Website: macys
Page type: billing-address
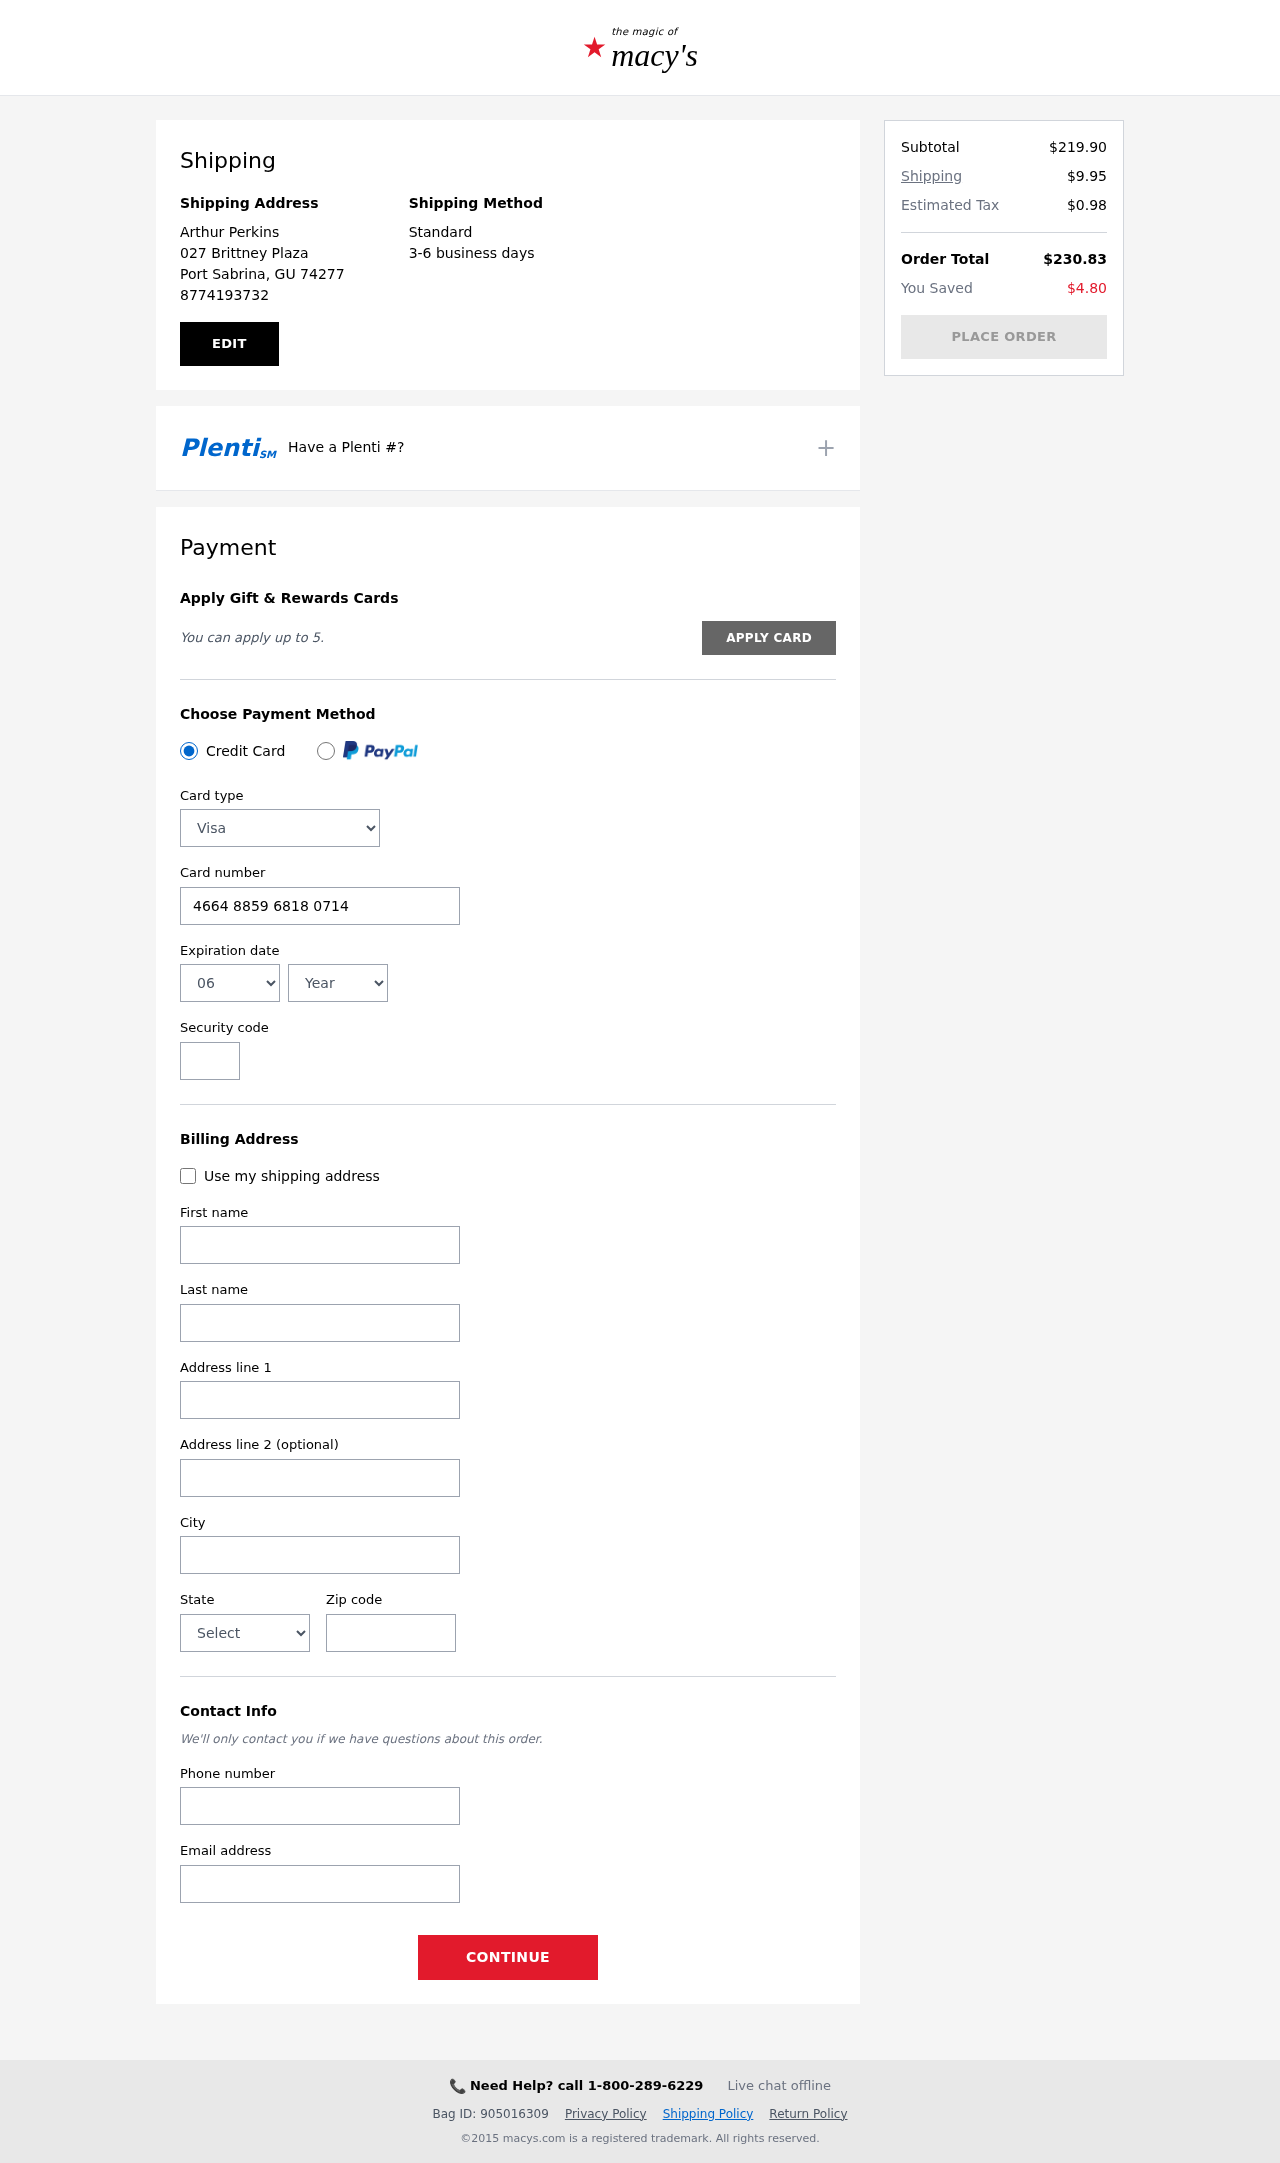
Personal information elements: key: PII_CARD_CVV
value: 187
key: PII_CARD_EXPIRY_MONTH
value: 06
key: PII_CARD_EXPIRY_YEAR
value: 27
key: PII_CARD_NUMBER
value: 4664 8859 6818 0714
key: PII_CARD_TYPE
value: Visa
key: PII_CITY
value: Port Sabrina
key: PII_CITY_STATE_ZIP
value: Port Sabrina, GU 74277
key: PII_EMAIL
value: arthur.perkins@hotmail.com
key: PII_FIRSTNAME
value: Arthur
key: PII_FULLNAME
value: Arthur Perkins
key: PII_LASTNAME
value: Perkins
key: PII_PHONE
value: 8774193732
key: PII_POSTCODE
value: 74277
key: PII_STATE
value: GU
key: PII_STREET
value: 027 Brittney Plaza
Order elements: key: ORDER_SUBTOTAL
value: $219.90
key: ORDER_SHIPPING_COST
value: $9.95
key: ORDER_TAX
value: $0.98
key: ORDER_TOTAL
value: $230.83
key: ORDER_SAVINGS
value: $4.80